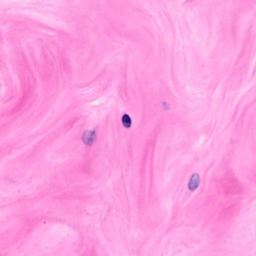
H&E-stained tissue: Breast